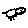
Label: cat